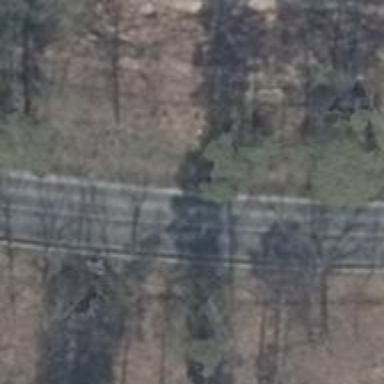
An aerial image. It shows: Asphalt road classified as primary highway.